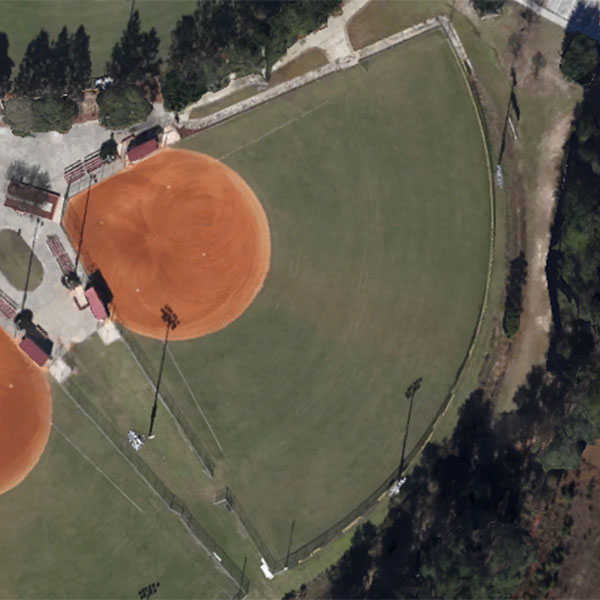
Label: BaseballField